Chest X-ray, AP view. Patient: 73 years old, sex M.
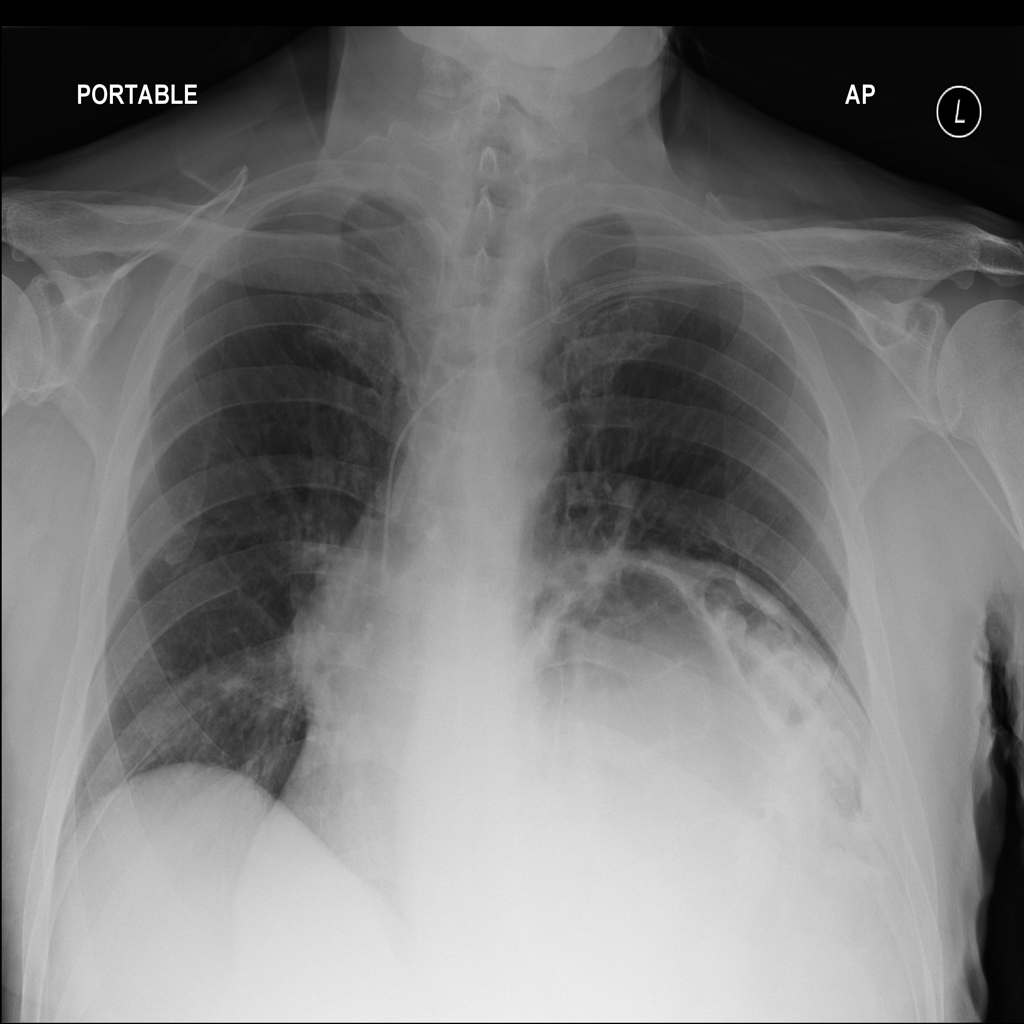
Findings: No Finding